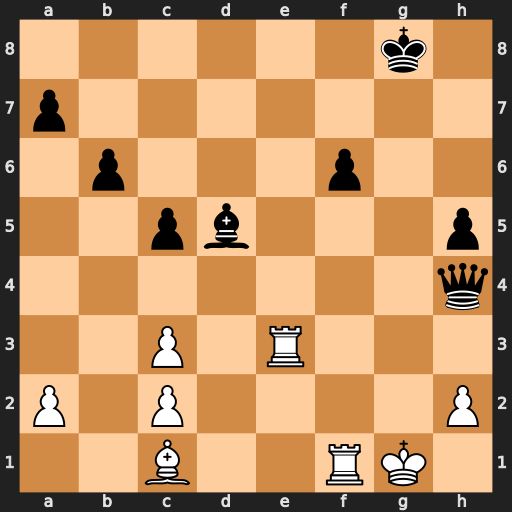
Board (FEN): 6k1/p7/1p3p2/2pb3p/7q/2P1R3/P1P4P/2B2RK1
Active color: w
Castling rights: -
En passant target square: -
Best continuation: Rg3+ Kf7 Rf4 Qxf4 Bxf4